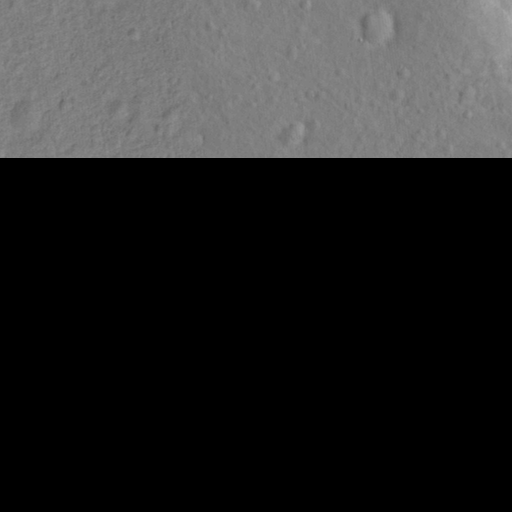
Classes present: Background, Cone